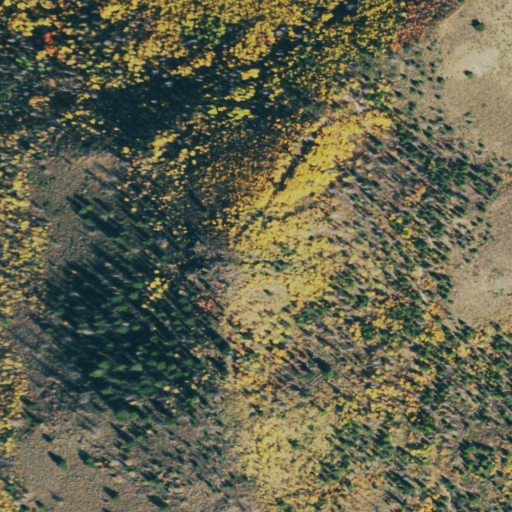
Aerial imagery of mountain in Colorado named Trail Mountain containing grassland and shrub